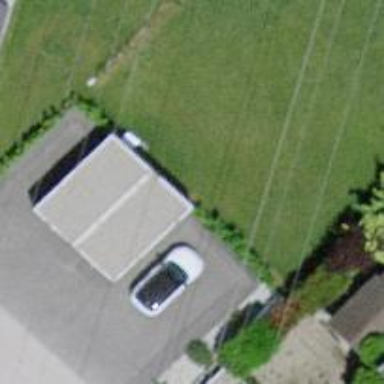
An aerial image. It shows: Garage building.